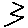
Label: zigzag